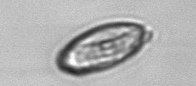
Label: Katodinium_or_Torodinium